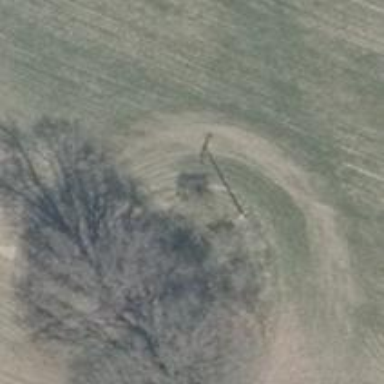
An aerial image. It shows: Power pole.